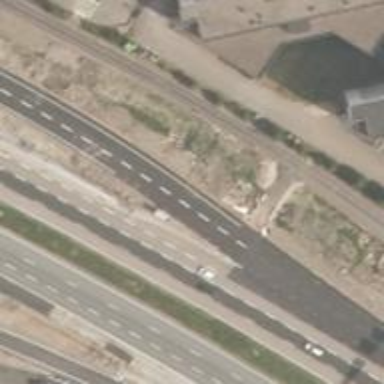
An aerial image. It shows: Trunk link road with asphalt surface.